九年级 · 解析几何
拋物线 $y=a x^{2}+b x+c$ 上部分点的横坐标 $x$, 纵坐标 $y$ 的对应值如下表:

| $x$ | $\ldots$ | -2 | -1 | 0 | 1 | 2 | $\cdots$ |
| :---: | :---: | :---: | :---: | :---: | :---: | :---: | :---: |
| $y$ | $\ldots$ | 0 | 4 | 6 | 6 | 4 | $\cdots$ |

从表中可知, 下列说法中正确的是（）

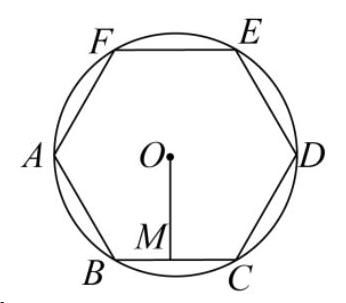
A. 抛物线的对称轴是直线 $x=0$
B. 抛物线与 $x$ 轴的一个交点为 $(3,0)$
C. 函数 $y=a x^{2}+b x+c$ 的最大值为 6
D. 在对称轴右侧, $y$ 随 $x$ 增大而增大

答案: B
解析: 根据表格信息结合二次函数性质，逐项判断即可.

【详解】解：A、由表格可知函数经过 $(0,6),(1,6)$, 所以对称轴 $x=\frac{0+1}{2}=\frac{1}{2}$, 故选项不符合题意;

B、根据图表, 当 $x=-2, y=0$, 根据抛物线的对称性, 当 $x=3$ 时, $y=0$, 即抛物线与 $x$轴的交点为 $(-2,0)$ 和 $(3,0)$, 故选项正确, 符合题意;

C、根据表中数据得到拋物线的开口向下,

$\therefore$ 当 $x=\frac{1}{2}$ 时, 函数有最大值, 而不是 $x=0$, 或 1 对应的函数值 6 , 故选项错误, 不符合题意;

D、根据表中数据得到拋物线的开口向下, 并且在直线 $x=\frac{1}{2}$ 的右侧, $y$ 随 $x$ 增大而减小, 故选项错误，不符合题意;

故选: B.
【点睛】本题考查了抛物线 $y=a x^{2}+b x+c$ 的性质：抛物线是轴对称图形, 它与 $x$ 轴的两个交点是对称点, 对称轴与拋物线的交点为抛物线的顶点; $a<0$ 时, 函数有最大值, 在对称轴左侧, $y$ 随 $x$ 增大而增大.